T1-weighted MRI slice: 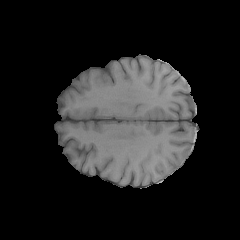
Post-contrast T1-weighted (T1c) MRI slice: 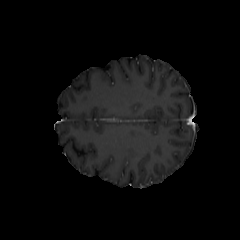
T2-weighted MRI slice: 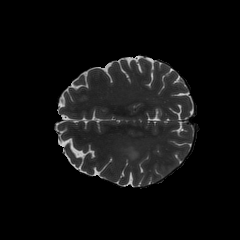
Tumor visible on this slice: yes